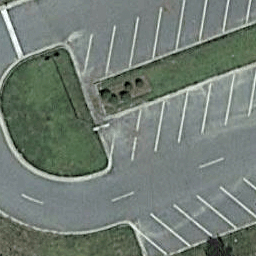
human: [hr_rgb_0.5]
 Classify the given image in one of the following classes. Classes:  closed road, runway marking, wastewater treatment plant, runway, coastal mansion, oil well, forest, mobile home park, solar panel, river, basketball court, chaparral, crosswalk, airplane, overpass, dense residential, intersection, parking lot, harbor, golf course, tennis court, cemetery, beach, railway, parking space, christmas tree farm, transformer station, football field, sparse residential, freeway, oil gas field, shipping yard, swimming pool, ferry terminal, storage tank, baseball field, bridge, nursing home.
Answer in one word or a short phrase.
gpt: parking space